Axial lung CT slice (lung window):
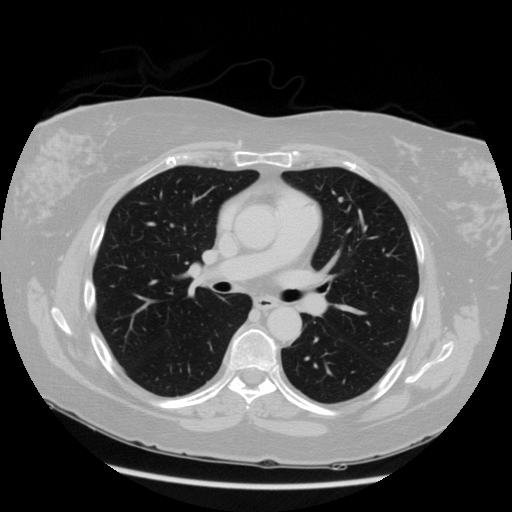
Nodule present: no